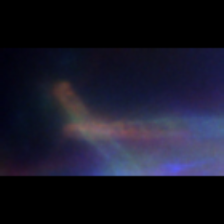
Taxon: Diatom_aggregate
Group: Diatoms